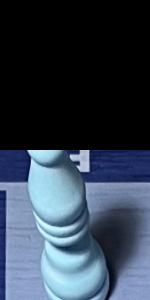
Label: Bishop_White